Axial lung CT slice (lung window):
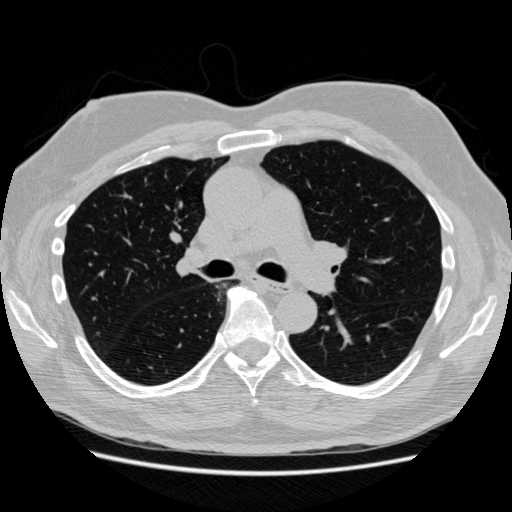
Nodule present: no